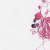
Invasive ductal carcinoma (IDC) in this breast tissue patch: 0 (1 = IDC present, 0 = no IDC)